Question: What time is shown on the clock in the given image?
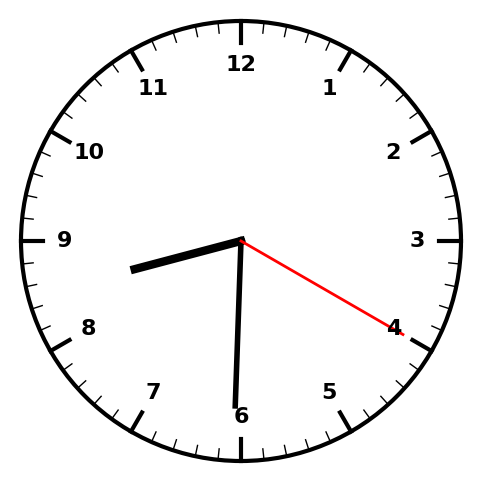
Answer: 08:30:20